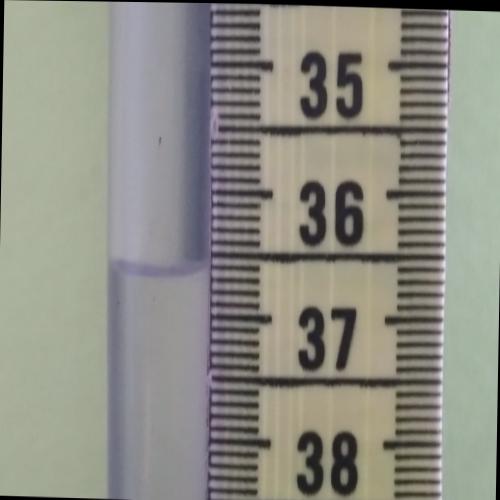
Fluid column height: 36.6 cm